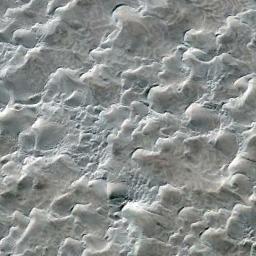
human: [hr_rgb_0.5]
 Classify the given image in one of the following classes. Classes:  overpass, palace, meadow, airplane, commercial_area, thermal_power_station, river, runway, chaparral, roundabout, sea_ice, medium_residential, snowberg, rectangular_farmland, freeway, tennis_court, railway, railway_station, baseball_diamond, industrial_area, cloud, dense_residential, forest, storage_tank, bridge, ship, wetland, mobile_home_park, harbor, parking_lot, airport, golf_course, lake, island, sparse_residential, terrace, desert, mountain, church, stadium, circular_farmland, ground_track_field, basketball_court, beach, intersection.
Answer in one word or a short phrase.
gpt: desert